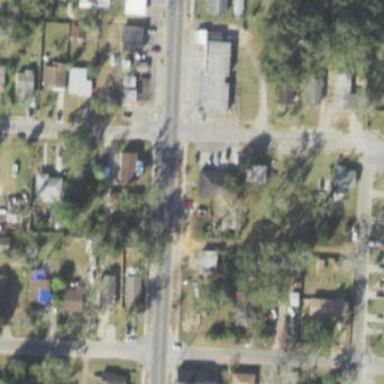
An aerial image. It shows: This residential area consists of single-family homes.